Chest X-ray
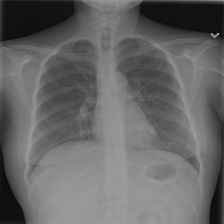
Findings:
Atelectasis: negative
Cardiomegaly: negative
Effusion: negative
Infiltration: negative
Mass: negative
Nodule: negative
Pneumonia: negative
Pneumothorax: negative
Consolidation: negative
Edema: negative
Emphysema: negative
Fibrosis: negative
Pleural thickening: negative
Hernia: negative